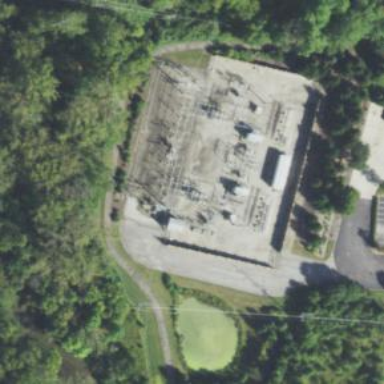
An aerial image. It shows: Switch for power supply.